Question: I am debugging some duplicate sql statements in my MVC app using miniprofiler.
I'm struggling to find where some sql statements originate and quite a few of these declare a parameter at the beginning 'EntityKeyValue'.
For example: 'DECLARE @EntityKeyValue1 int = 10;'
Is this some kind of internal working of linq / linq to entities?
I've googled it but am not having much joy. That often means I'm misunderstanding something or missing something obvious - am I?

I've dug around some more and I realise that it is just a parameter. However most parameters I've seen look like this:
'''
DECLARE @p__linq__0 int = 10;
'''
So now my question is - what is the difference between these 2 types of parameter declarations? Where is the EntityKeyValue coming from?
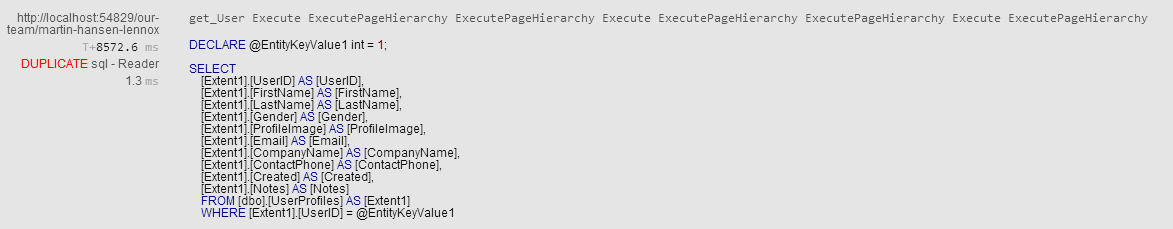
Answer: 'EntityKeyValue' is a parameter that is auto-generated by Entity Framework (see <URL>.
MiniProfiler captures parameters in the <URL> class.